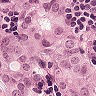
Metastatic tissue present: yes